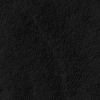
Atmospheric dust classification: not_dusty